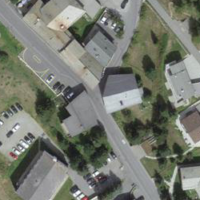
EUNIS habitat code: 54
Species observed at this site:
Eryngium alpinum
Phoenicurus ochruros
Lilium bulbiferum
Aquila chrysaetos
Leontopodium nivale